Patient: sex M, age 57
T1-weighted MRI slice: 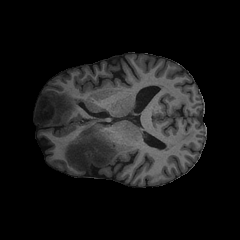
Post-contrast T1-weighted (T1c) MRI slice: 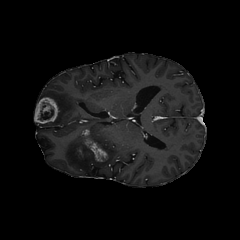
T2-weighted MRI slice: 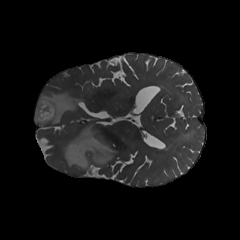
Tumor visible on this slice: yes
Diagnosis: Glioblastoma, IDH-wildtype
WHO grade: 4